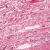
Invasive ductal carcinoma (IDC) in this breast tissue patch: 0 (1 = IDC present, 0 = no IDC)